Echo time (TE): 2 ms
Repetition time (TR): 4 ms
Flip angle: 90 degrees
Bandwidth: 1060 Hz
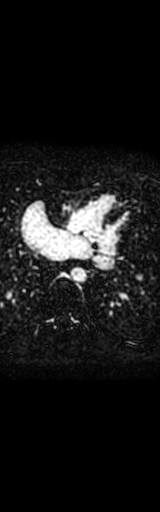
Patient age (years): 3
Disease severity: severe
Diagnoses: ASD|BilateralSVC|DORV|Dextrocardia|Glenn|InvertedAtria|InvertedVentricles|LeftCentralIVC|VSD
Cardiac structures present: LV (left ventricle), RV (right ventricle), LA (left atrium), RA (right atrium), AO (aorta), PA (pulmonary artery), SVC (superior vena cava), IVC (inferior vena cava)